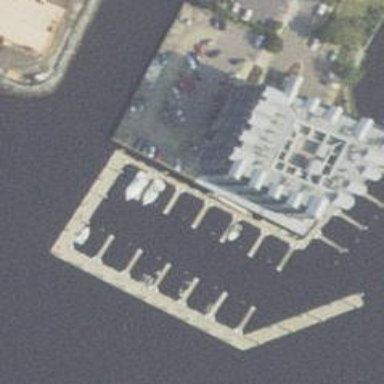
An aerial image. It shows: Man-made pier.